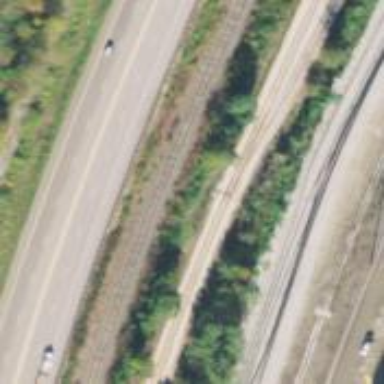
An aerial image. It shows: Railway track.